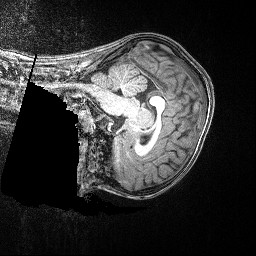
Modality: T1w
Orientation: sagittal
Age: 83
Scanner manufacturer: siemens
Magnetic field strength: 3 T
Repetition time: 2.5 s
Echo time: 0.00347 s